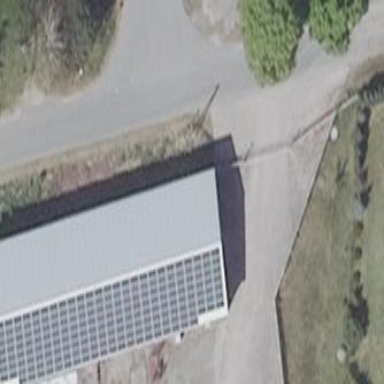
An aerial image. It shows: Farm auxiliary building with gabled roof oriented along its length.